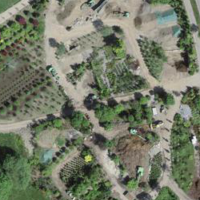
EUNIS habitat code: 55
Species observed at this site:
Fagus sylvatica